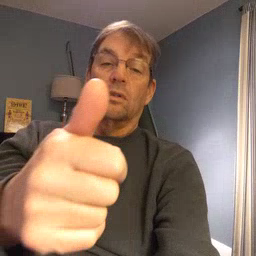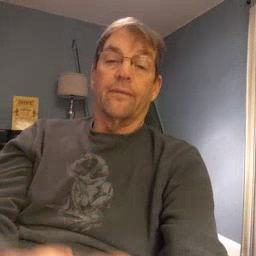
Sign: yourself